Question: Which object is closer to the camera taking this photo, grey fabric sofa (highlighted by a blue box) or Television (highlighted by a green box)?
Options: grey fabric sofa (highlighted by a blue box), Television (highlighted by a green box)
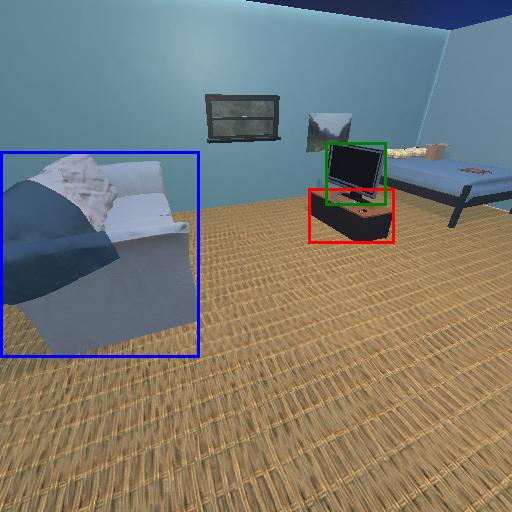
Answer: grey fabric sofa (highlighted by a blue box)